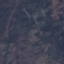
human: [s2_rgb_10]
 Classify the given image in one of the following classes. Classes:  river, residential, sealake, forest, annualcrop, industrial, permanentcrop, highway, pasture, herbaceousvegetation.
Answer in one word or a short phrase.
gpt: HerbaceousVegetation